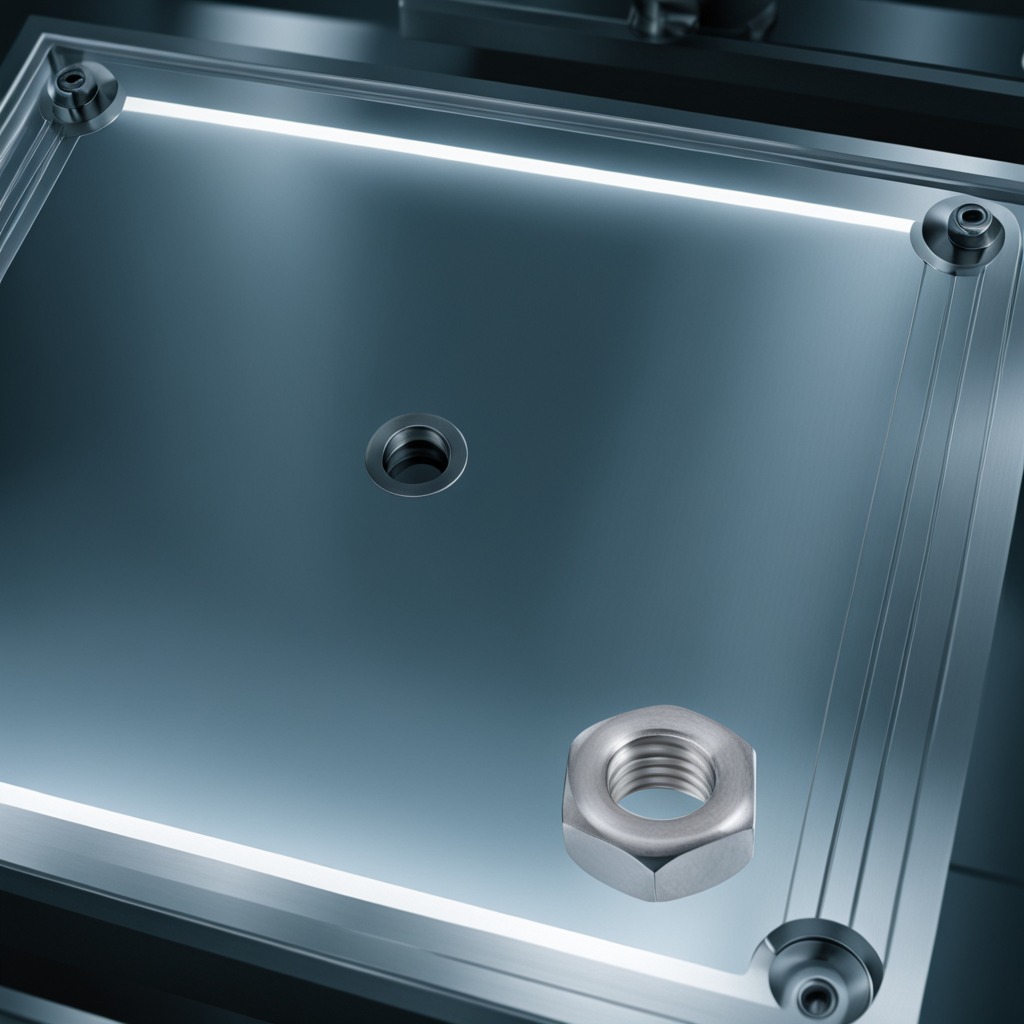
A metal nut lies on the metal table in a machine shop under fluorescent lights.